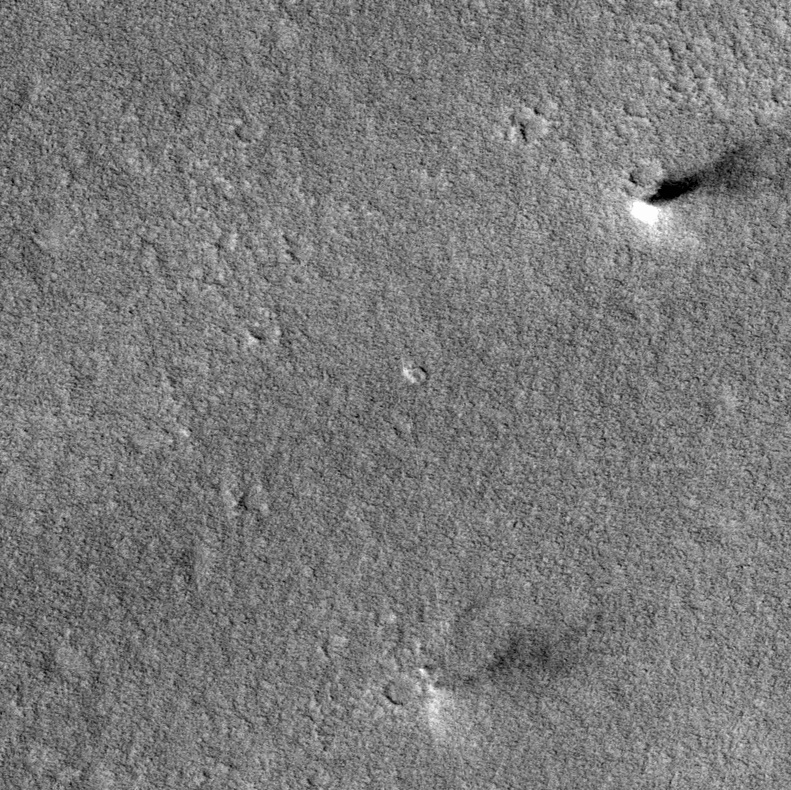
Label: dustdevil, dustdevil